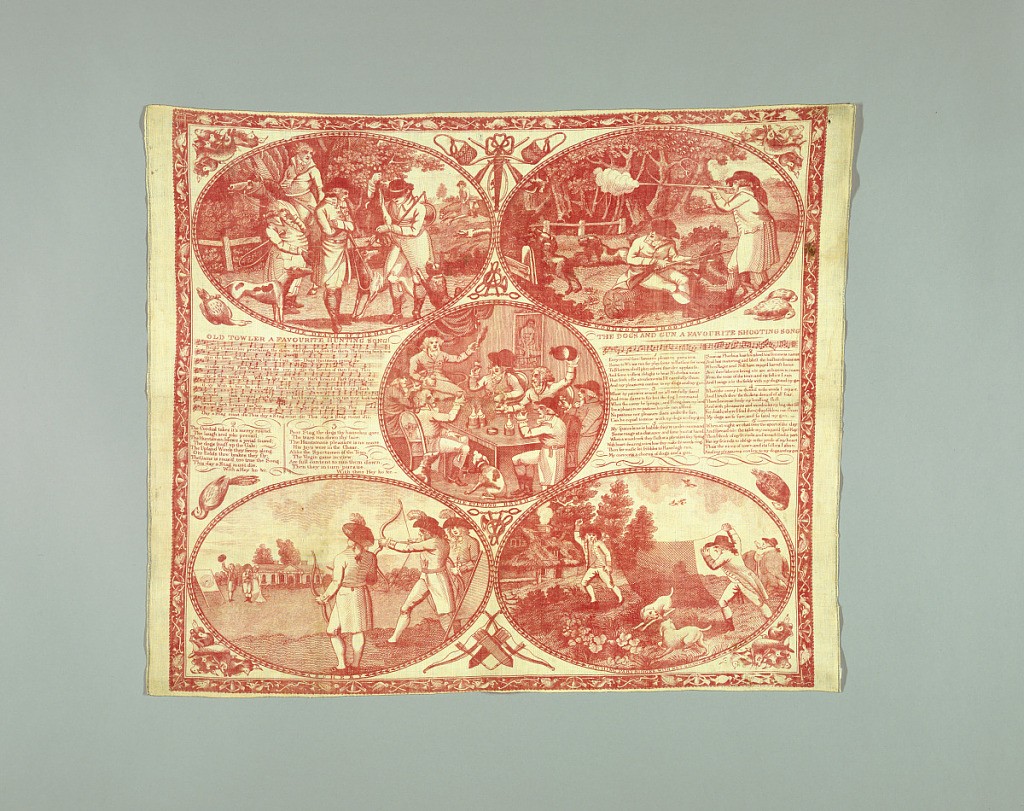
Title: Handkerchief
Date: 1790s
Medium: cotton Technique: printed with engraved plate on plain weave
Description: Square handkerchief of cotton printed in red showing hunting themed designs. Four oval medallions show hunting and sporting scenes: round center medallion, a drinking scene. At left, a song with music, "Old Towler a Favourite Hunting Song." At right, a song with one line of music above, "The Dogs and Guns, a Favourite Shooting Song." Spaces between medallions show guns, baskets, bows and arrows, all arranged as decoration; birds in corners; a narrow border is composed of birds, hares, bows and arrows. Cotton is hand woven, plain cloth and selvages have fine blue threads in warp.